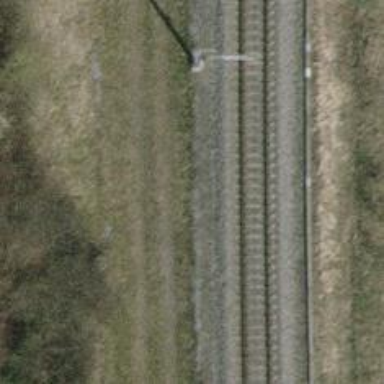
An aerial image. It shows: Single railway track with electrification through contact line.